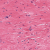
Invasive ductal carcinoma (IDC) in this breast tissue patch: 0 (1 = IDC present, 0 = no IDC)